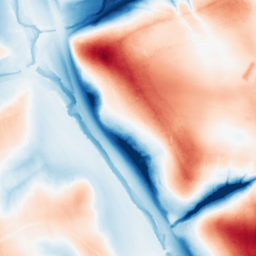
Category: trend_removal
Decomposition family: local_polynomial
Decomposition parameters: window_size: 101
degree: 2
Upsampling method: sinc_blackman
Upsampling parameters: scale: 4
kernel_size: 16
Upsampling scale: 4